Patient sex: M
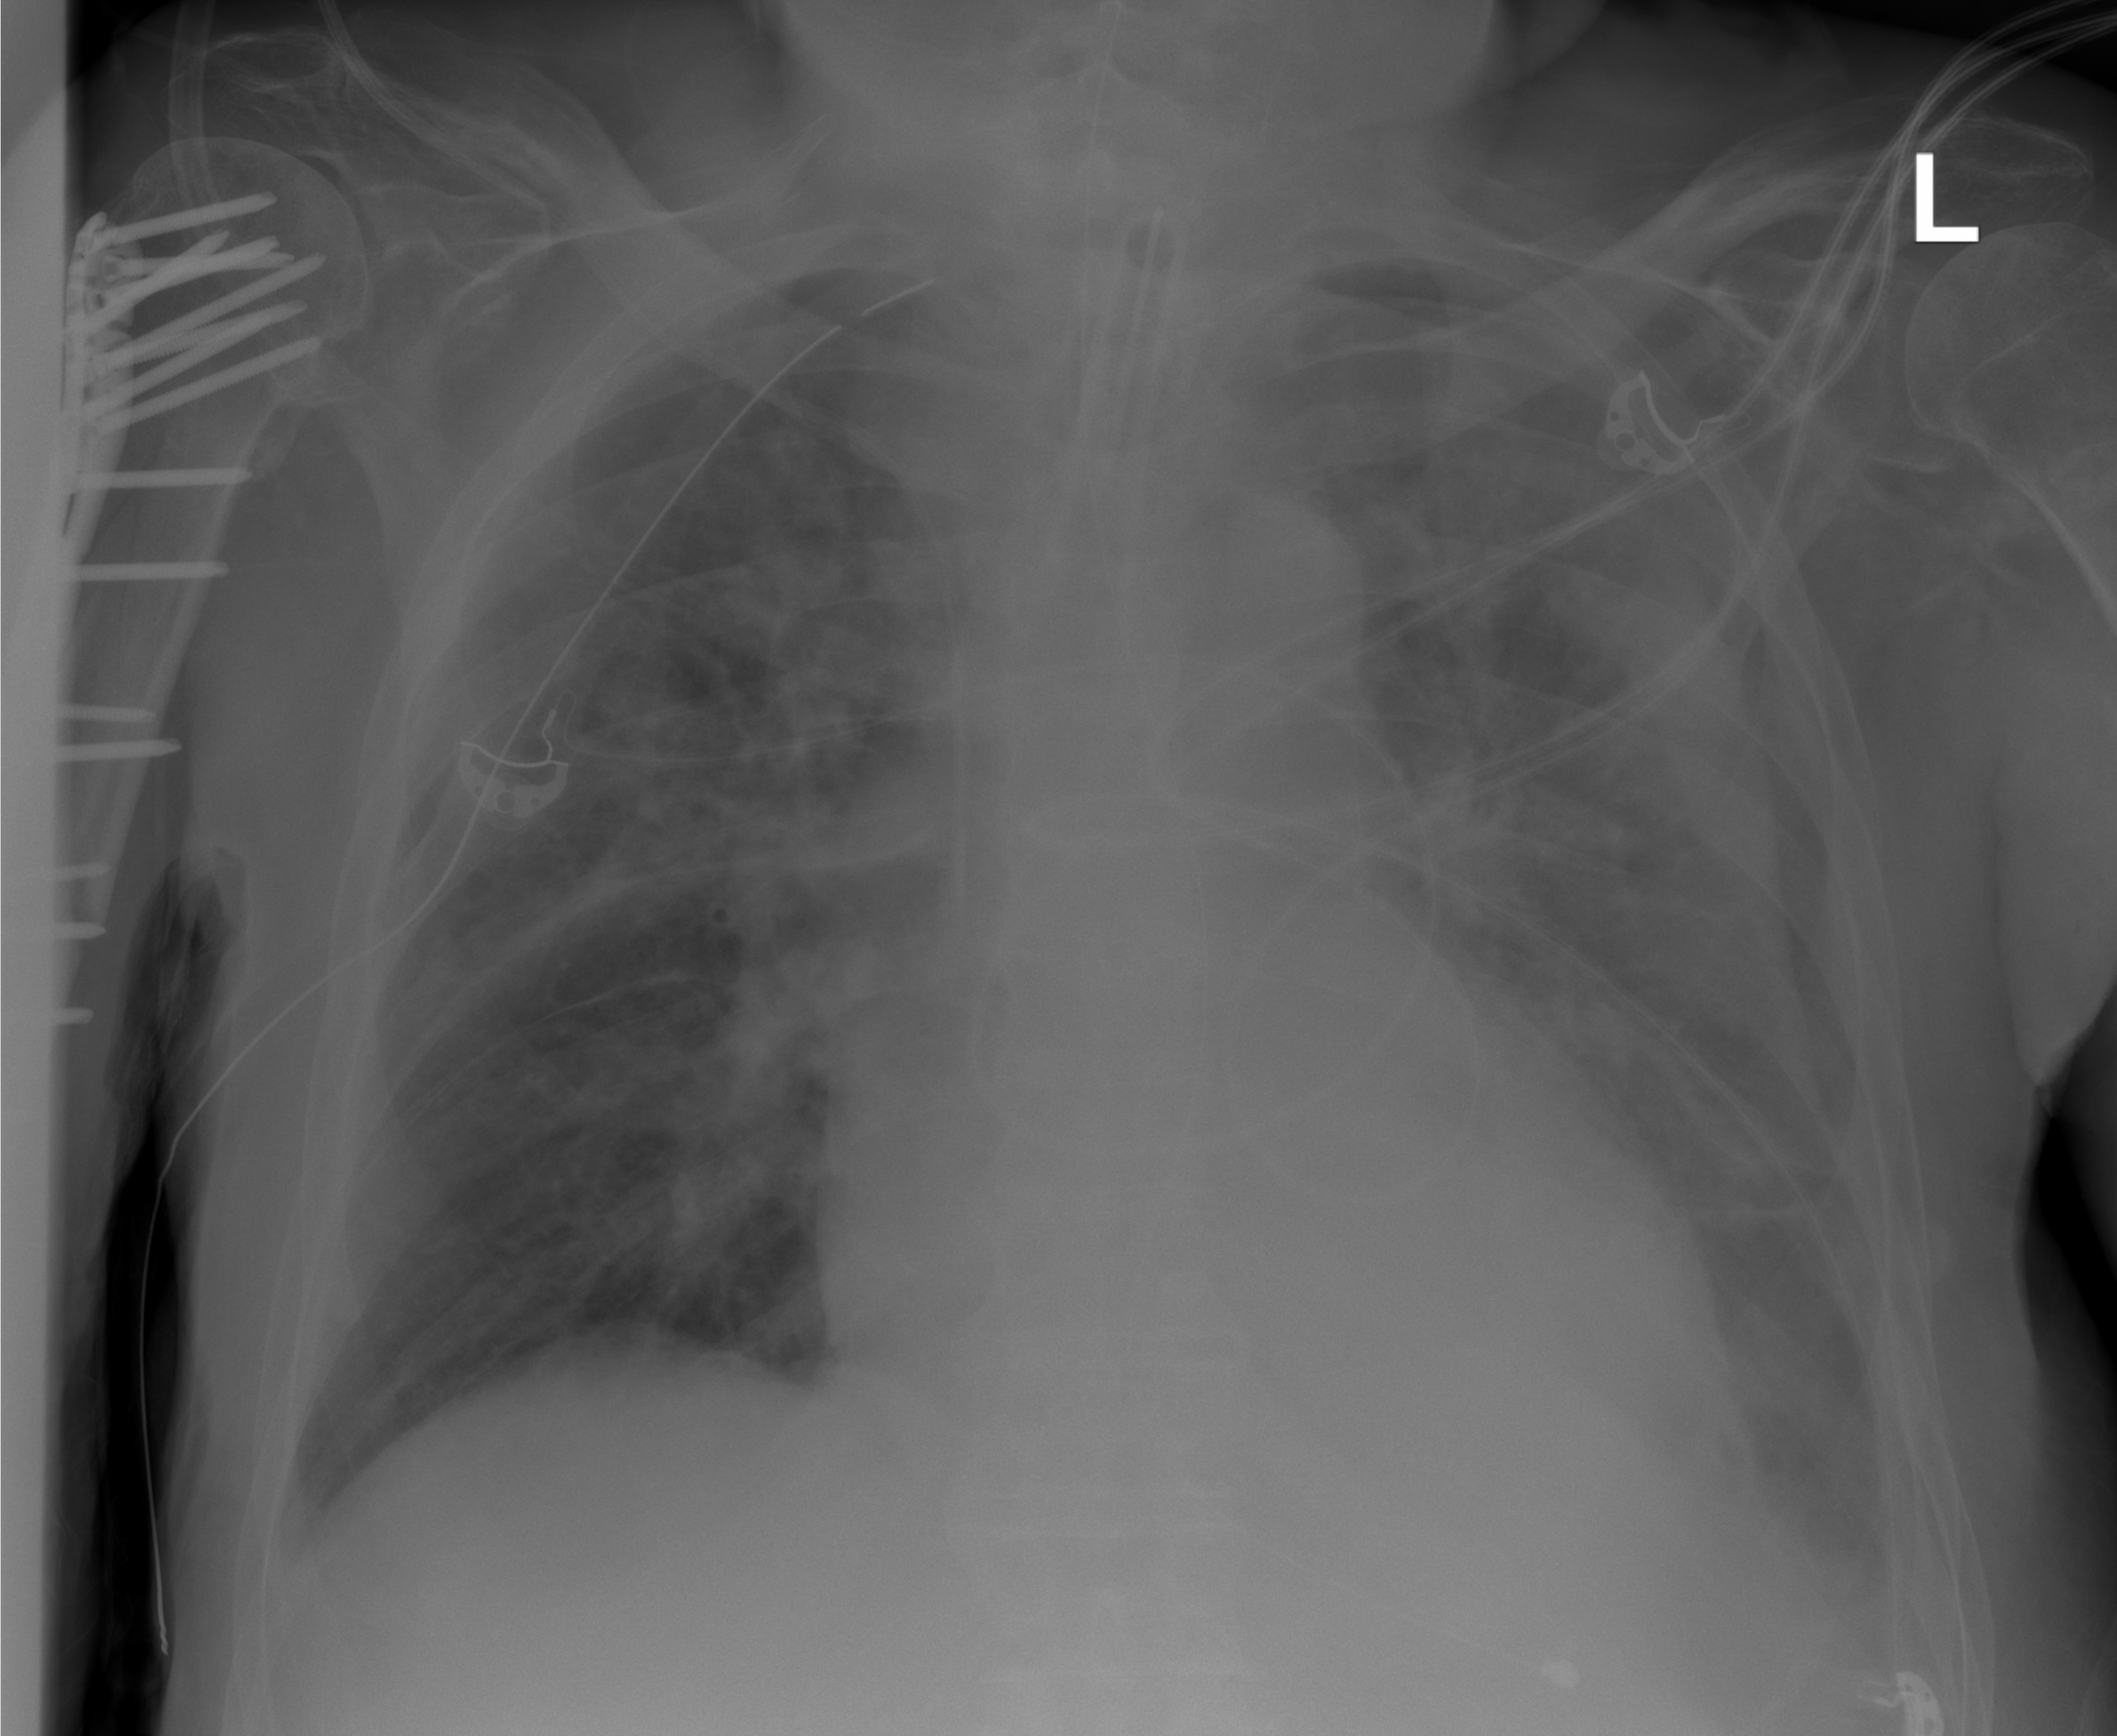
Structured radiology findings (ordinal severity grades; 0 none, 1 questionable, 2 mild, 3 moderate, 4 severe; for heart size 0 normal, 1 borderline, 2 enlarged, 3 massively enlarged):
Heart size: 1
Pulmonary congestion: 2
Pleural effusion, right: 1
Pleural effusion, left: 3
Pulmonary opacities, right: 2
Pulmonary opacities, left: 0
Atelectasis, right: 2
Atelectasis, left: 2